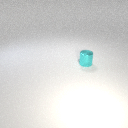
small cyan metal cylinder